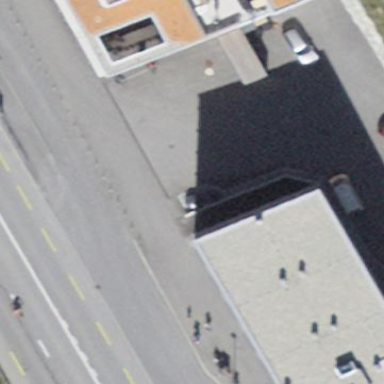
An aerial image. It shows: Retail building.